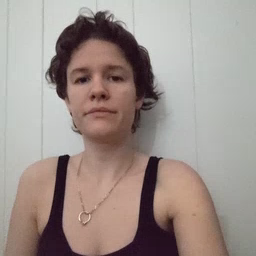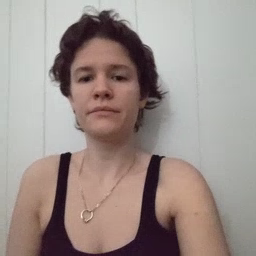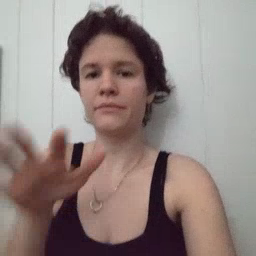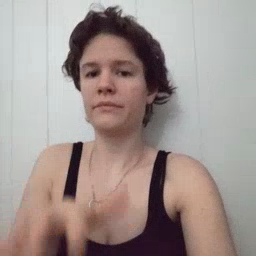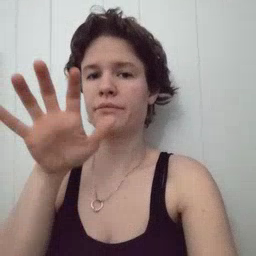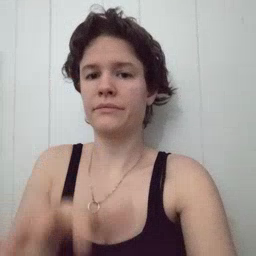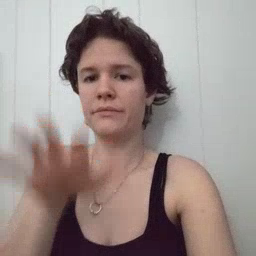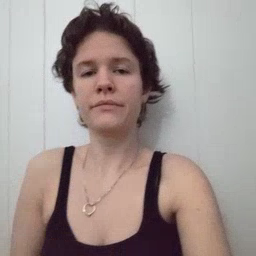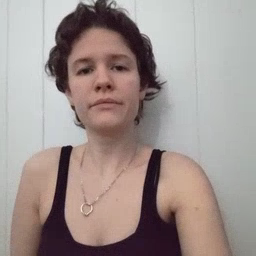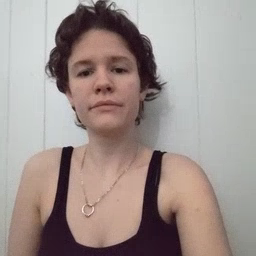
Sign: alligator